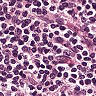
Metastatic tissue present: no